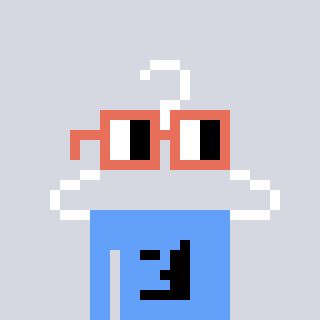
a pixel art character with square orange glasses, a hanger-shaped head and a blue-colored body on a cool background